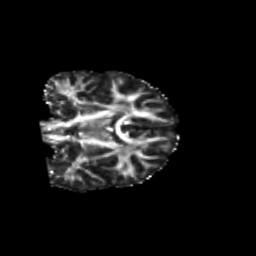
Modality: FA
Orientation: coronal
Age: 11
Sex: male
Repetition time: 9.512 s
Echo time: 0.089 s